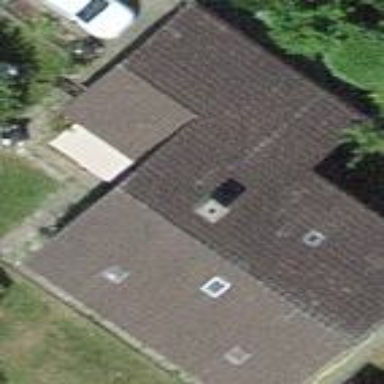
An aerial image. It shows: Building with tile roof.